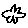
Label: star